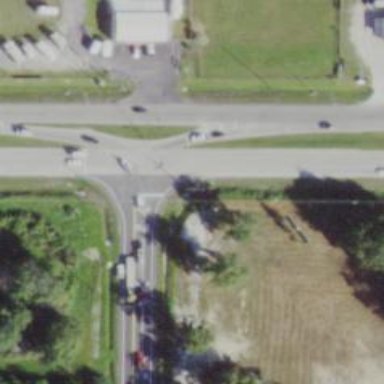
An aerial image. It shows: Asphalt road with primary link designation.